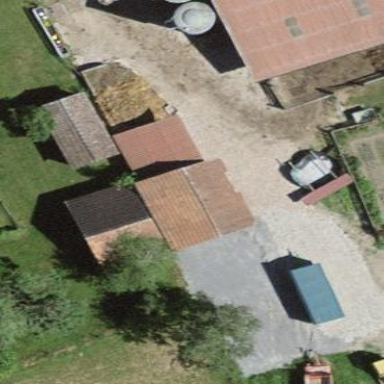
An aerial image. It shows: Rural barn.